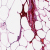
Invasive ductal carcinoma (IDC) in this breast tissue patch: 0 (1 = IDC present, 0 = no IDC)